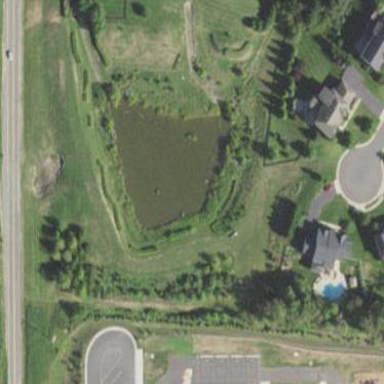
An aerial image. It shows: Peaceful pond surrounded by nature.